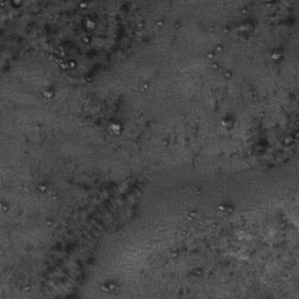
Label: frost